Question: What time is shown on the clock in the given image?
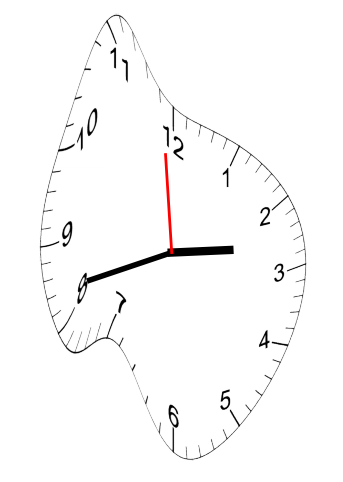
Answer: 02:41:59